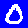
Digit: 0